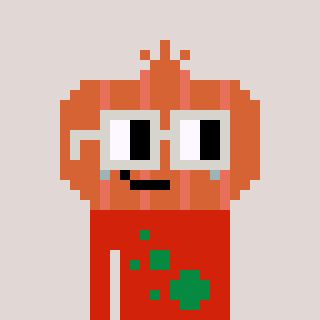
a pixel art character with square light gray glasses, a onion-shaped head and a red-colored body on a warm background